五年级 · 度量几何学
阳阳的同学过生日, 要用彩带包装下面的长方体礼品盒, 接头处彩带长 45 厘米, 一共要用多少厘米彩带？

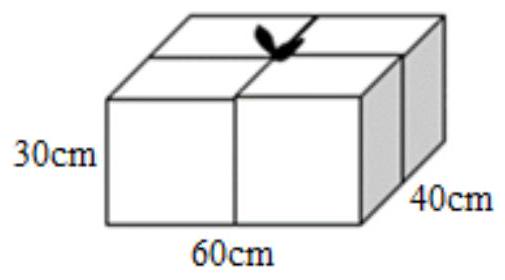
答案: 解365 厘米

【分析】根据题意和图形可知: 彩带的长度有： 2 条长棱, 即 $2 \times 60=120$ (厘米) ; 2 条宽棱, 即 $2 \times 40$ $=80$ (厘米) ; 4 条高棱, 即 $4 \times 30=120$ (厘米), 再加上接头处 45 厘米; 因此, 彩带全长 $=2$ 条长棱 +2 条宽棱 +4 条高棱 +45 , 据此解答。

【详解】 $60 \times 2+40 \times 2+30 \times 4+45$

$=120+80+120+45$

$=200+120+45$

$=320+45$

$=365$ (厘米)

答: 一共要用 365 厘米彩带。

【点睛】本题考查了长方体棱长总和的实际应用, 关键是弄清楚如何捆扎的, 根据捆扎方法求出棱长的总和。